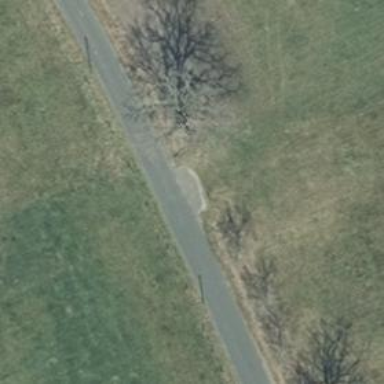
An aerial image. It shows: Passing place on the road.